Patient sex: F
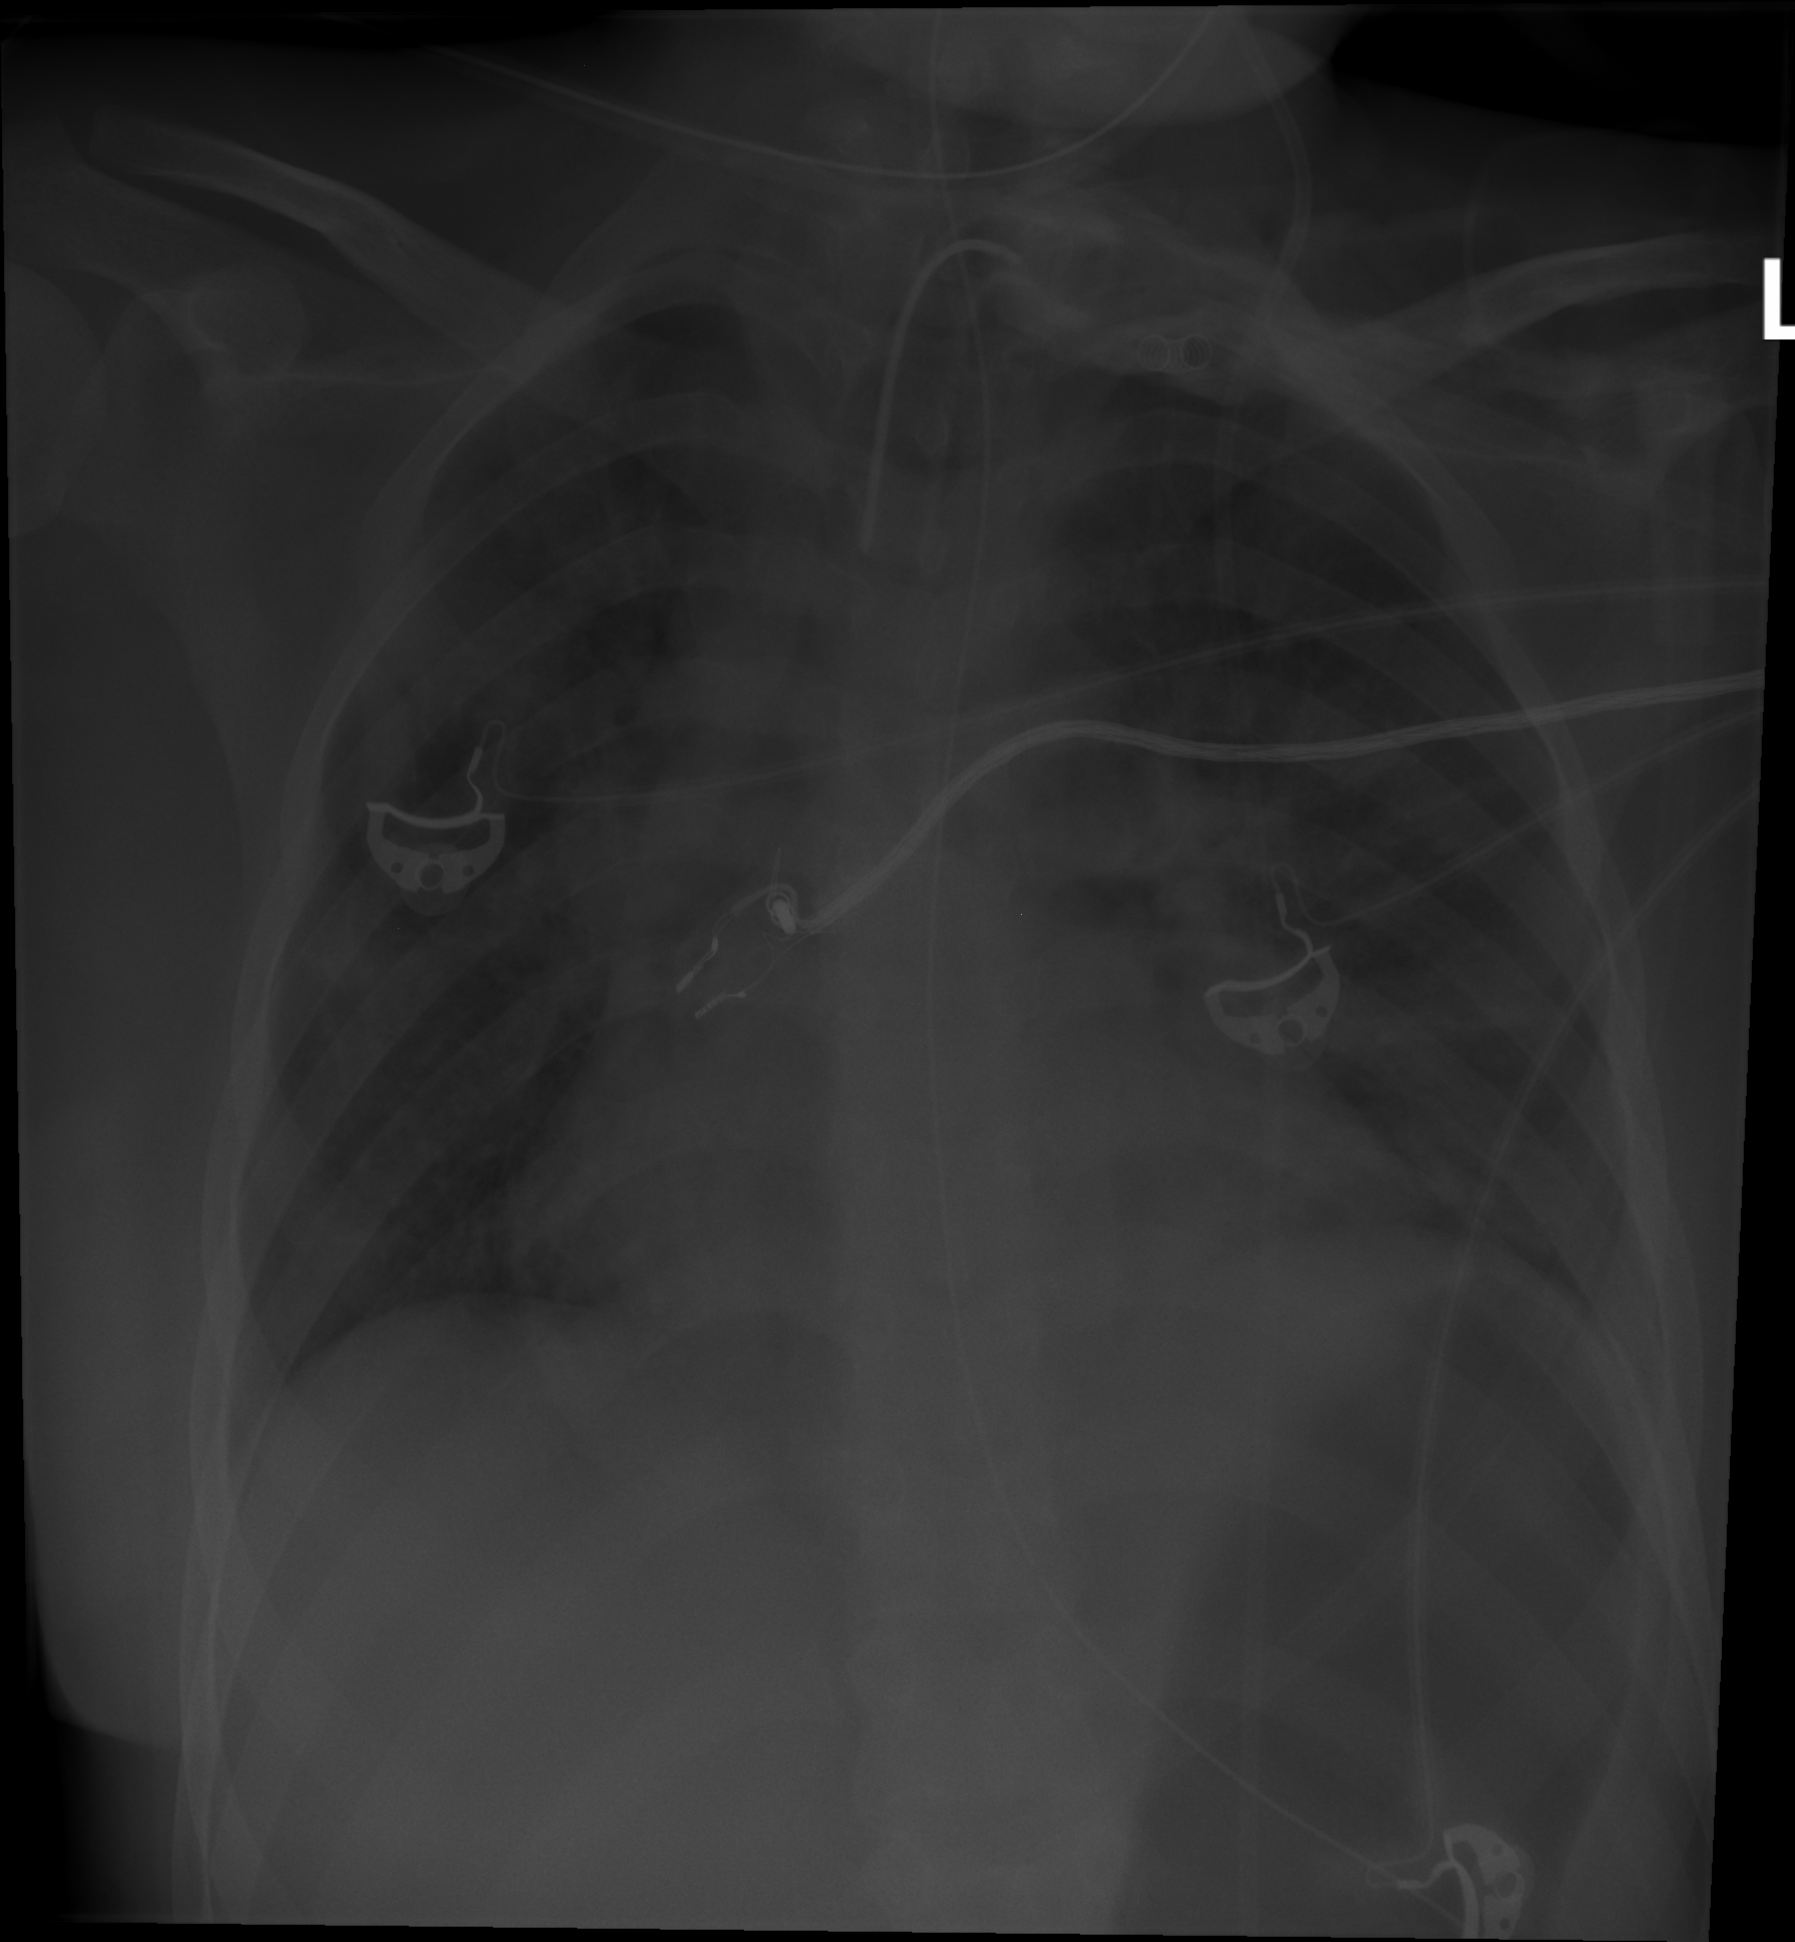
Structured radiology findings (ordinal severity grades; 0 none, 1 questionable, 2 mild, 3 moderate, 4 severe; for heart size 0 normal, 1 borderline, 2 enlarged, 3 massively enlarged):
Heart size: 2
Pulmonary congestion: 2
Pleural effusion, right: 0
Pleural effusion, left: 1
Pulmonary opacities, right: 2
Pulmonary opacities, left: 2
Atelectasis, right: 0
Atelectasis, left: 2